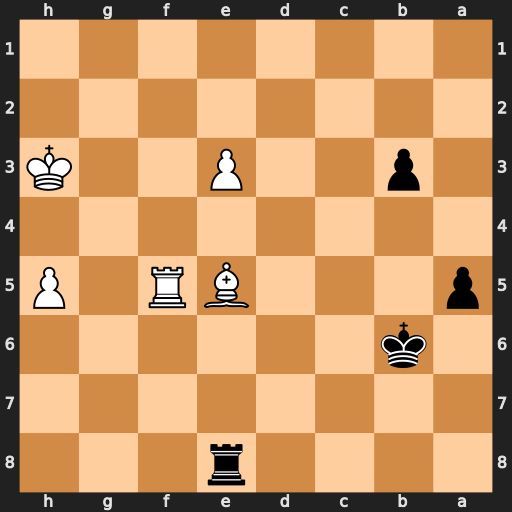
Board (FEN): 4r3/8/1k6/p3BR1P/8/1p2P2K/8/8
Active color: b
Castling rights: -
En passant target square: -
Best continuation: Rxe5 Rxe5 b2